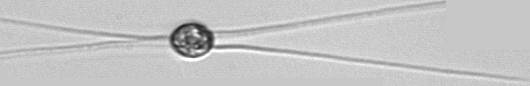
Label: Chaetoceros_danicus